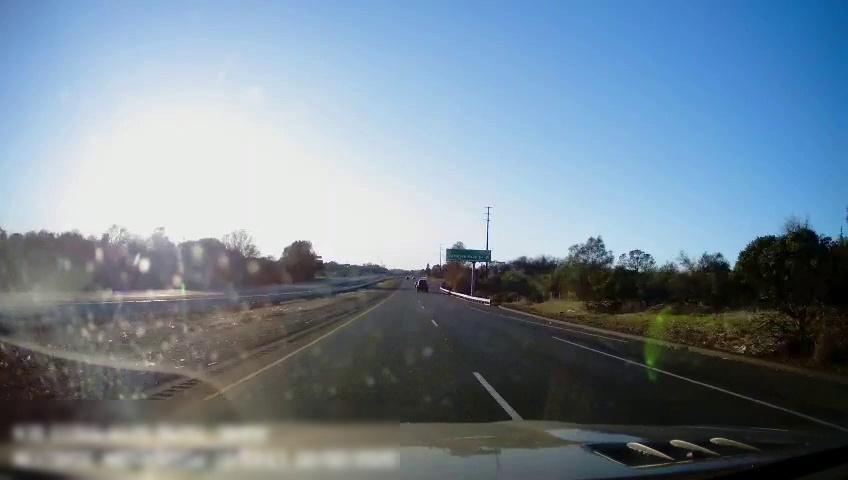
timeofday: Day
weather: Sunny
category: Drivable Space
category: Drivable Space
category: Vehicles | Truck
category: Lanes | Current Lane
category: Lanes | Current Lane
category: Lanes | Alternate Lane
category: Lanes | Alternate Lane
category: Traffic | Signs